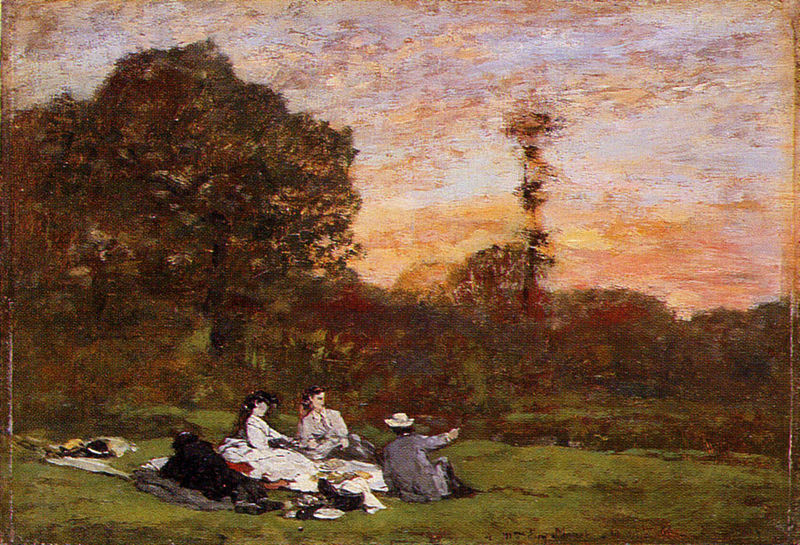
Titel: Das Frühstück im Freien
Künstler: Eugène Boudin
Standort: Paris
Institution: Musée d'Orsay
Schlagwörter: baum, blau, gemälde, gruppe, himmel, mann, wasser, weiß, wolken, bäume, fluss, frauen, gelb, grün, impressionismus, landschaft, menschen, ocker, see, sitzen, abend, braun, damen, frankreich, frau, grau, hell, hut, hüte, kleid, kleider, kreide, licht, männer, orange, pastell, rücken, schwarz, skizze, gras, park, rasen, rot, wiese, wolke, beige, gesellschaft, gespräch, herren, malerei, anzug, hemd, jacke, jung, arm, herr, öl, bach, dämmerung, gräser, morgen, natur, büsche, pastos, sonne, wiesen, boden, mantel, sitzend, decke, familie, personen, pflanzen, england, krone, rosa, wald, sommer, ruhe, liegen, süden, lila, sonnenuntergang, violett, picknick, rast, untergang, essen, duktus, krawatte, freizeit, impressionistisch, monet, manet, liegend, zeigen, abendrot, impression, vier, himmeö, pleinair, lichtung, bürgertum, kunst, betrachten, industrialisierung, laubbäume, frei, claude, deuten, piknick, rückzug, abenddämmerung, bäumer, piknik, paare, liegewiese, lümmeln, ductus, decken, pastellkreide, waöd, picknik, gemeinschaft, erzählung, freunde, impressionsmus, zeigend, dekcen, das neunzehnte jahrhundert, deutend, grußße, weißgrau, ausstreckend, pasue, prais, westen gesellschaft